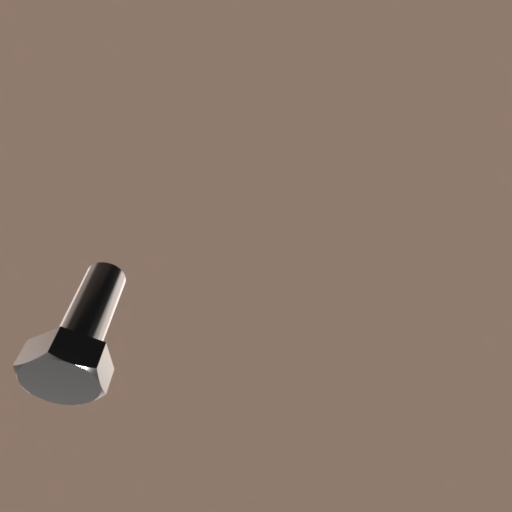
Label: bolt